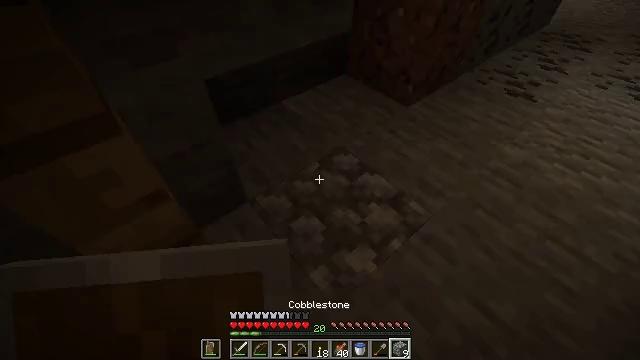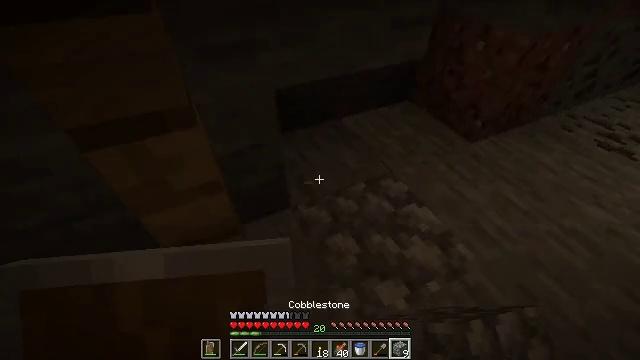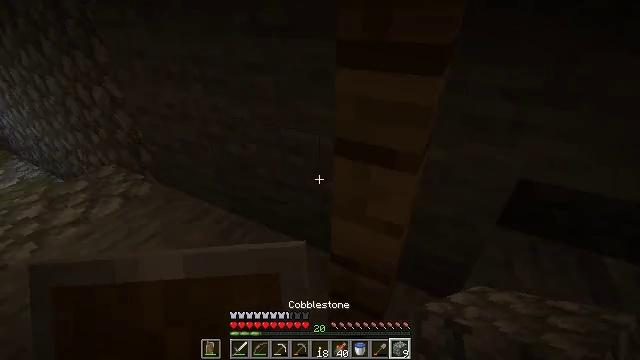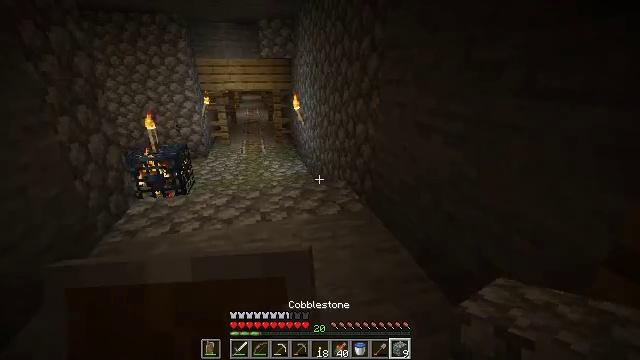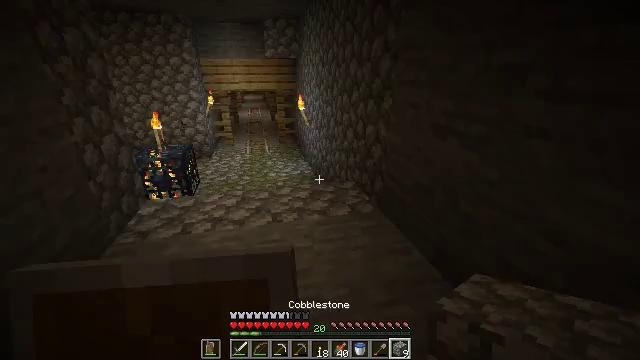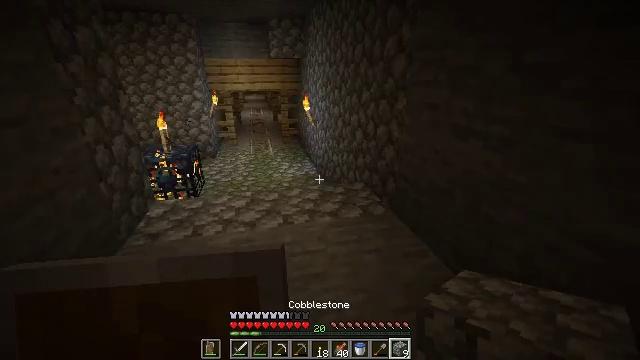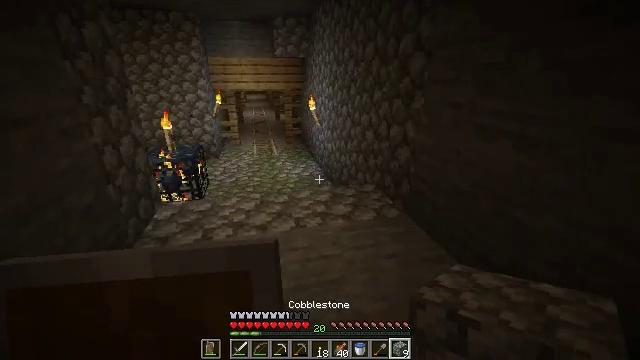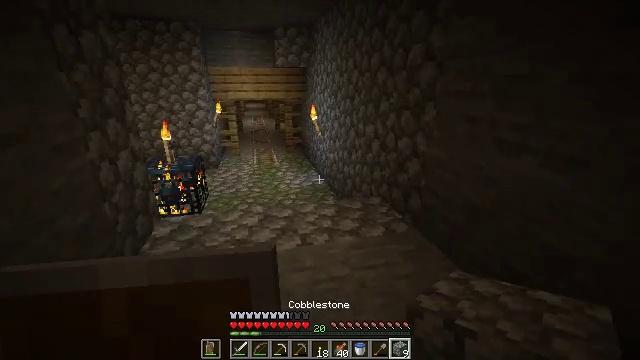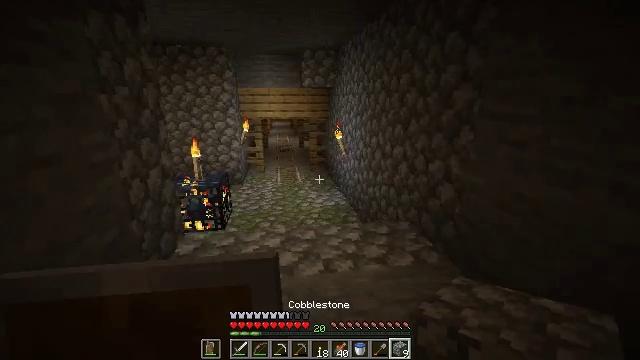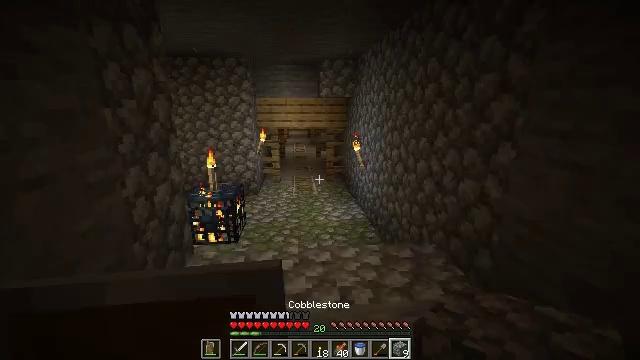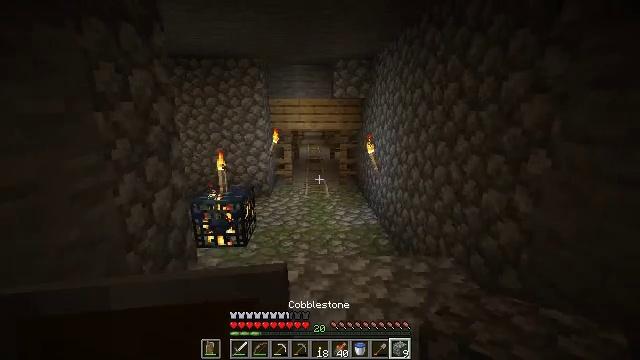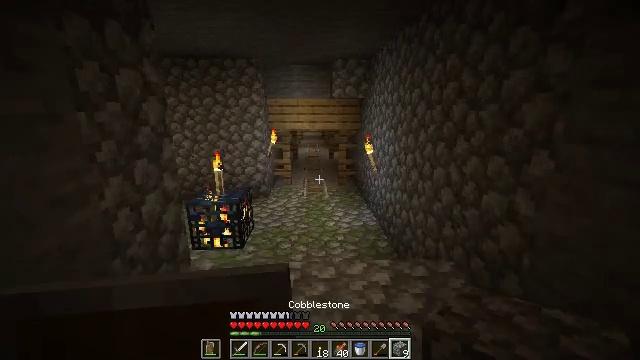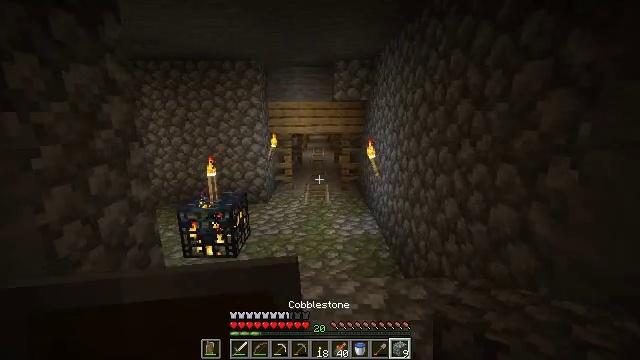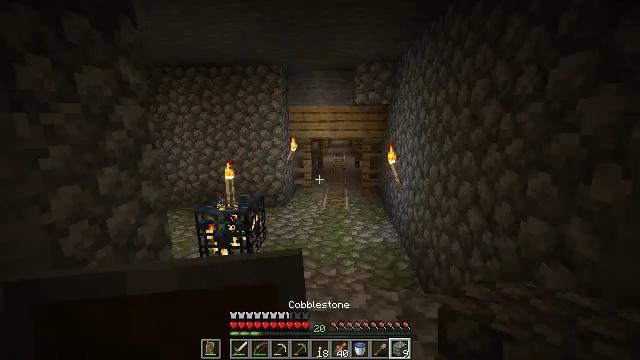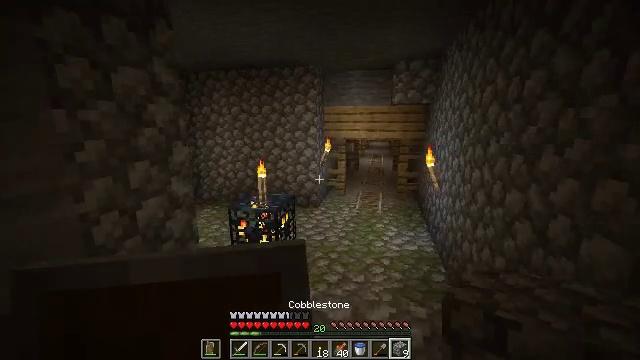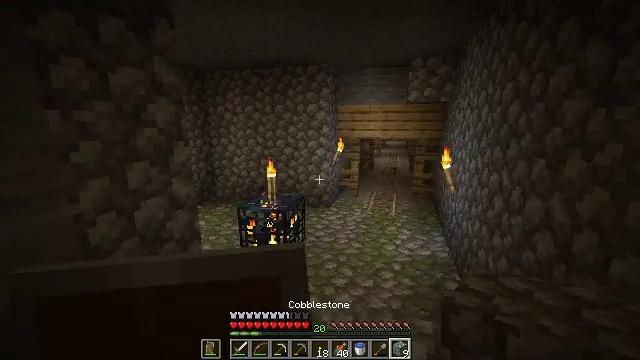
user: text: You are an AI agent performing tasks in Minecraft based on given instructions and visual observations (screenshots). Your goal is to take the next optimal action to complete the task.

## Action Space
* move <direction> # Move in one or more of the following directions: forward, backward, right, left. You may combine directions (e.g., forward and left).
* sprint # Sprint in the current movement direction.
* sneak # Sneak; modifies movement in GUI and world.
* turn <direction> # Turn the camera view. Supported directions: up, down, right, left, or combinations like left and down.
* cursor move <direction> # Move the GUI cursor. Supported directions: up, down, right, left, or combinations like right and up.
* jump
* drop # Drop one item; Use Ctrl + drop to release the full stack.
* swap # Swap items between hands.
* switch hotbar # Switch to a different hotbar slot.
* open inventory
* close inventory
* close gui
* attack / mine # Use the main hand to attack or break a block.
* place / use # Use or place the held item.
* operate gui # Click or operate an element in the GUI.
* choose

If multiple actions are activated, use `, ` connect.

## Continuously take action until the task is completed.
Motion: motion action
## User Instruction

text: Clear out the cobweb from the stronghold.
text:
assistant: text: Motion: turn left and up
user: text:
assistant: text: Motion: turn left and up
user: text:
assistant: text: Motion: move left, turn left and up
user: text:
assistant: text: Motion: move left
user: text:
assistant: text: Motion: move forward and move left
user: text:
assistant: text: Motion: move forward and move left
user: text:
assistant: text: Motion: move forward, turn up
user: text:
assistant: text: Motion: move forward, turn left and up
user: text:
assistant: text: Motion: move forward and move right, turn left and up
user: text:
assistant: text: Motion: move forward and move right, turn left
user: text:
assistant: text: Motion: move forward and move right
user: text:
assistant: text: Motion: move forward and move right, turn left
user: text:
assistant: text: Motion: move forward and move right, turn left
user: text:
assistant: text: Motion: move forward and move right, turn left
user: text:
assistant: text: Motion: move forward and move right, turn left
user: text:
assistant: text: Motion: move forward and move right, turn left and down
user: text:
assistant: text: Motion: move forward and move right, turn left and down
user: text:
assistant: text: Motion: move forward and move right
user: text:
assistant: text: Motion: move forward and move right
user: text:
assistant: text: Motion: move forward and move right
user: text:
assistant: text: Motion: move forward and move right, turn right and down
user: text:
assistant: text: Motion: move forward and move right, turn right and down
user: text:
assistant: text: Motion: move forward and move right, turn right and down
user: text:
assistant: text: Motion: move forward, turn right and down
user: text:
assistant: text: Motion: move forward, turn right, switch to hotbar 3
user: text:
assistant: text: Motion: move forward, switch to hotbar 3
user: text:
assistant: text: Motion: move forward, switch to hotbar 3
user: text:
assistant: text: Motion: move forward, switch to hotbar 3
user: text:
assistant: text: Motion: move forward
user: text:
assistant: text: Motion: move forward